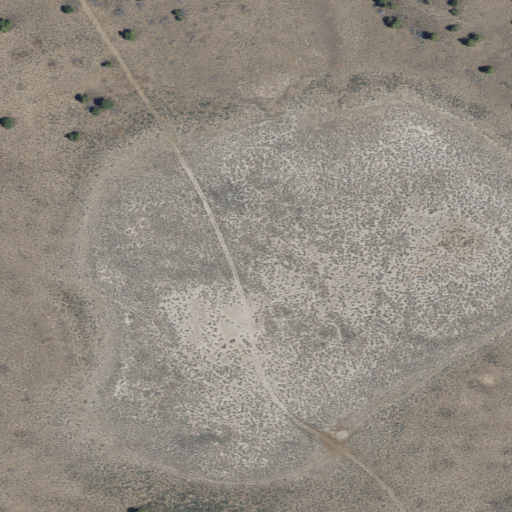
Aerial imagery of plain(s) in Oregon named Porcupine Lake containing shrub, herbaceous wetlands, and woody wetlands